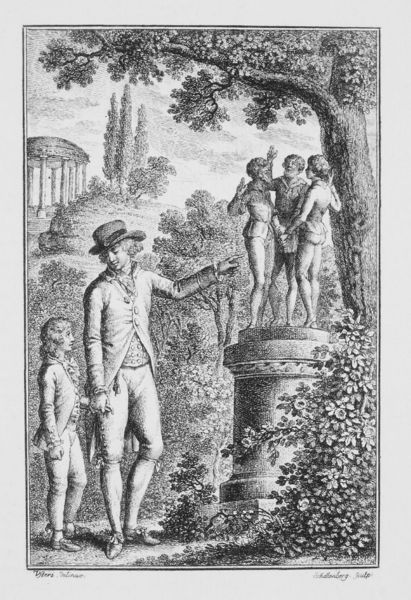
Titel: Der Rütlischwur “Neujahrsgeschenk (...) an die Zürcherische Jugend/Auf das Jahr 1791)
Künstler: Johann Martin Usteri
Institution: Olten, Kunstmuseum
Schlagwörter: hand, mann, landschaft, sockel, signatur, kind, skulptur, papier, grafik, zeigen, druck, radierung, tempel, führen, zeigt